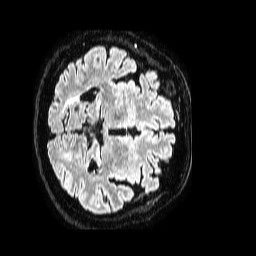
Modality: FLAIR
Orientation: axial
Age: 63
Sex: male
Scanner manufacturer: philips
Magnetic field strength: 1.5 T
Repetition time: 4.8 s
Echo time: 0.3 s